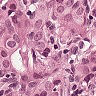
Metastatic tissue present: yes